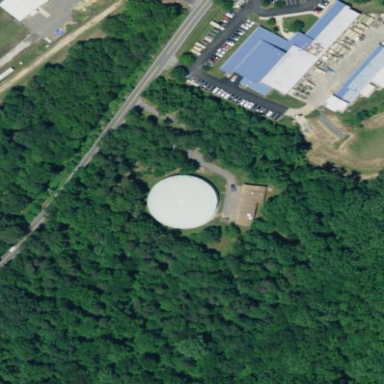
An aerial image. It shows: Water storage area.